Question:
Lets say I have a 2 x 2 grid. They contain contents of different importance.
Cells (0,0) and (0,1) have important info.
Cells (1,0) and (1,1) have less important info.
When I resize my window, the dimensions of the grids change as well. How do I not show the non-important cells when the grids are beyond a threshold width.
I have considered some kind of value converter that binds visibility to the min-width, but is there a less hackish way to do this?
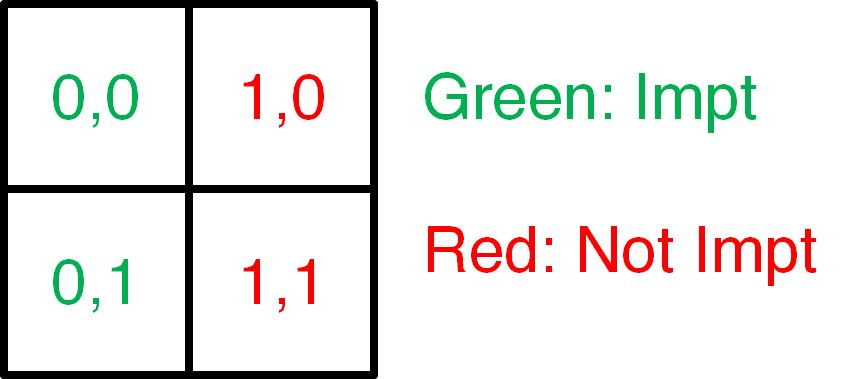
Answer: There may be a more elegant way to do this, but the following works.
It uses a trigger to set the MaxWidth property of the right column's ColumnDefinition to 0 when the window width falls below a threshold.
XAML:
'''
<Window x:Class="Misc.Window1"
x:Name="Window1Name"
xmlns="http://schemas.microsoft.com/winfx/2006/xaml/presentation"
xmlns:x="http://schemas.microsoft.com/winfx/2006/xaml"
Title="Window1" Height="300" Width="300" SizeChanged="Window1_SizeChanged">
<Grid TextBlock.FontSize="40">
<Grid.RowDefinitions>
<RowDefinition/>
<RowDefinition/>
</Grid.RowDefinitions>
<Grid.ColumnDefinitions>
<ColumnDefinition/>
<ColumnDefinition x:Name="RightColumn">
<ColumnDefinition.Style>
<Style>
<Style.Triggers>
<DataTrigger Binding="{Binding ElementName=Window1Name, Path=HideRightColumn}" Value="True">
<Setter Property="ColumnDefinition.MaxWidth" Value="0"/>
</DataTrigger>
</Style.Triggers>
</Style>
</ColumnDefinition.Style>
</ColumnDefinition>
</Grid.ColumnDefinitions>
<TextBlock HorizontalAlignment="Center" VerticalAlignment="Center">0,0</TextBlock>
<TextBlock Grid.Row="1" HorizontalAlignment="Center" VerticalAlignment="Center">0,1</TextBlock>
<TextBlock Grid.Column="1" HorizontalAlignment="Center" VerticalAlignment="Center">1,0</TextBlock>
<TextBlock Grid.Row="1" Grid.Column="1" HorizontalAlignment="Center" VerticalAlignment="Center">1,1</TextBlock>
</Grid>
</Window>
'''
Code behind:
'''
public partial class Window1 : Window, INotifyPropertyChanged
{
public Window1()
{
InitializeComponent();
}
public bool HideRightColumn
{
get
{
return this.Width < 200;
}
}
private void Window1_SizeChanged(object sender, SizeChangedEventArgs e)
{
if (PropertyChanged != null) PropertyChanged(this, new PropertyChangedEventArgs("HideRightColumn"));
}
#region INotifyPropertyChanged Members
public event PropertyChangedEventHandler PropertyChanged;
#endregion
}
'''